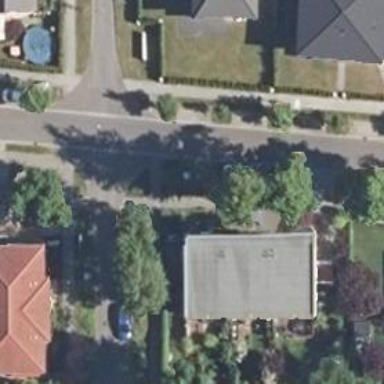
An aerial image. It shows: Residential road with asphalt surface. There is sidewalk on the left side. Parallel parking on both sides of the street.